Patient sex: F
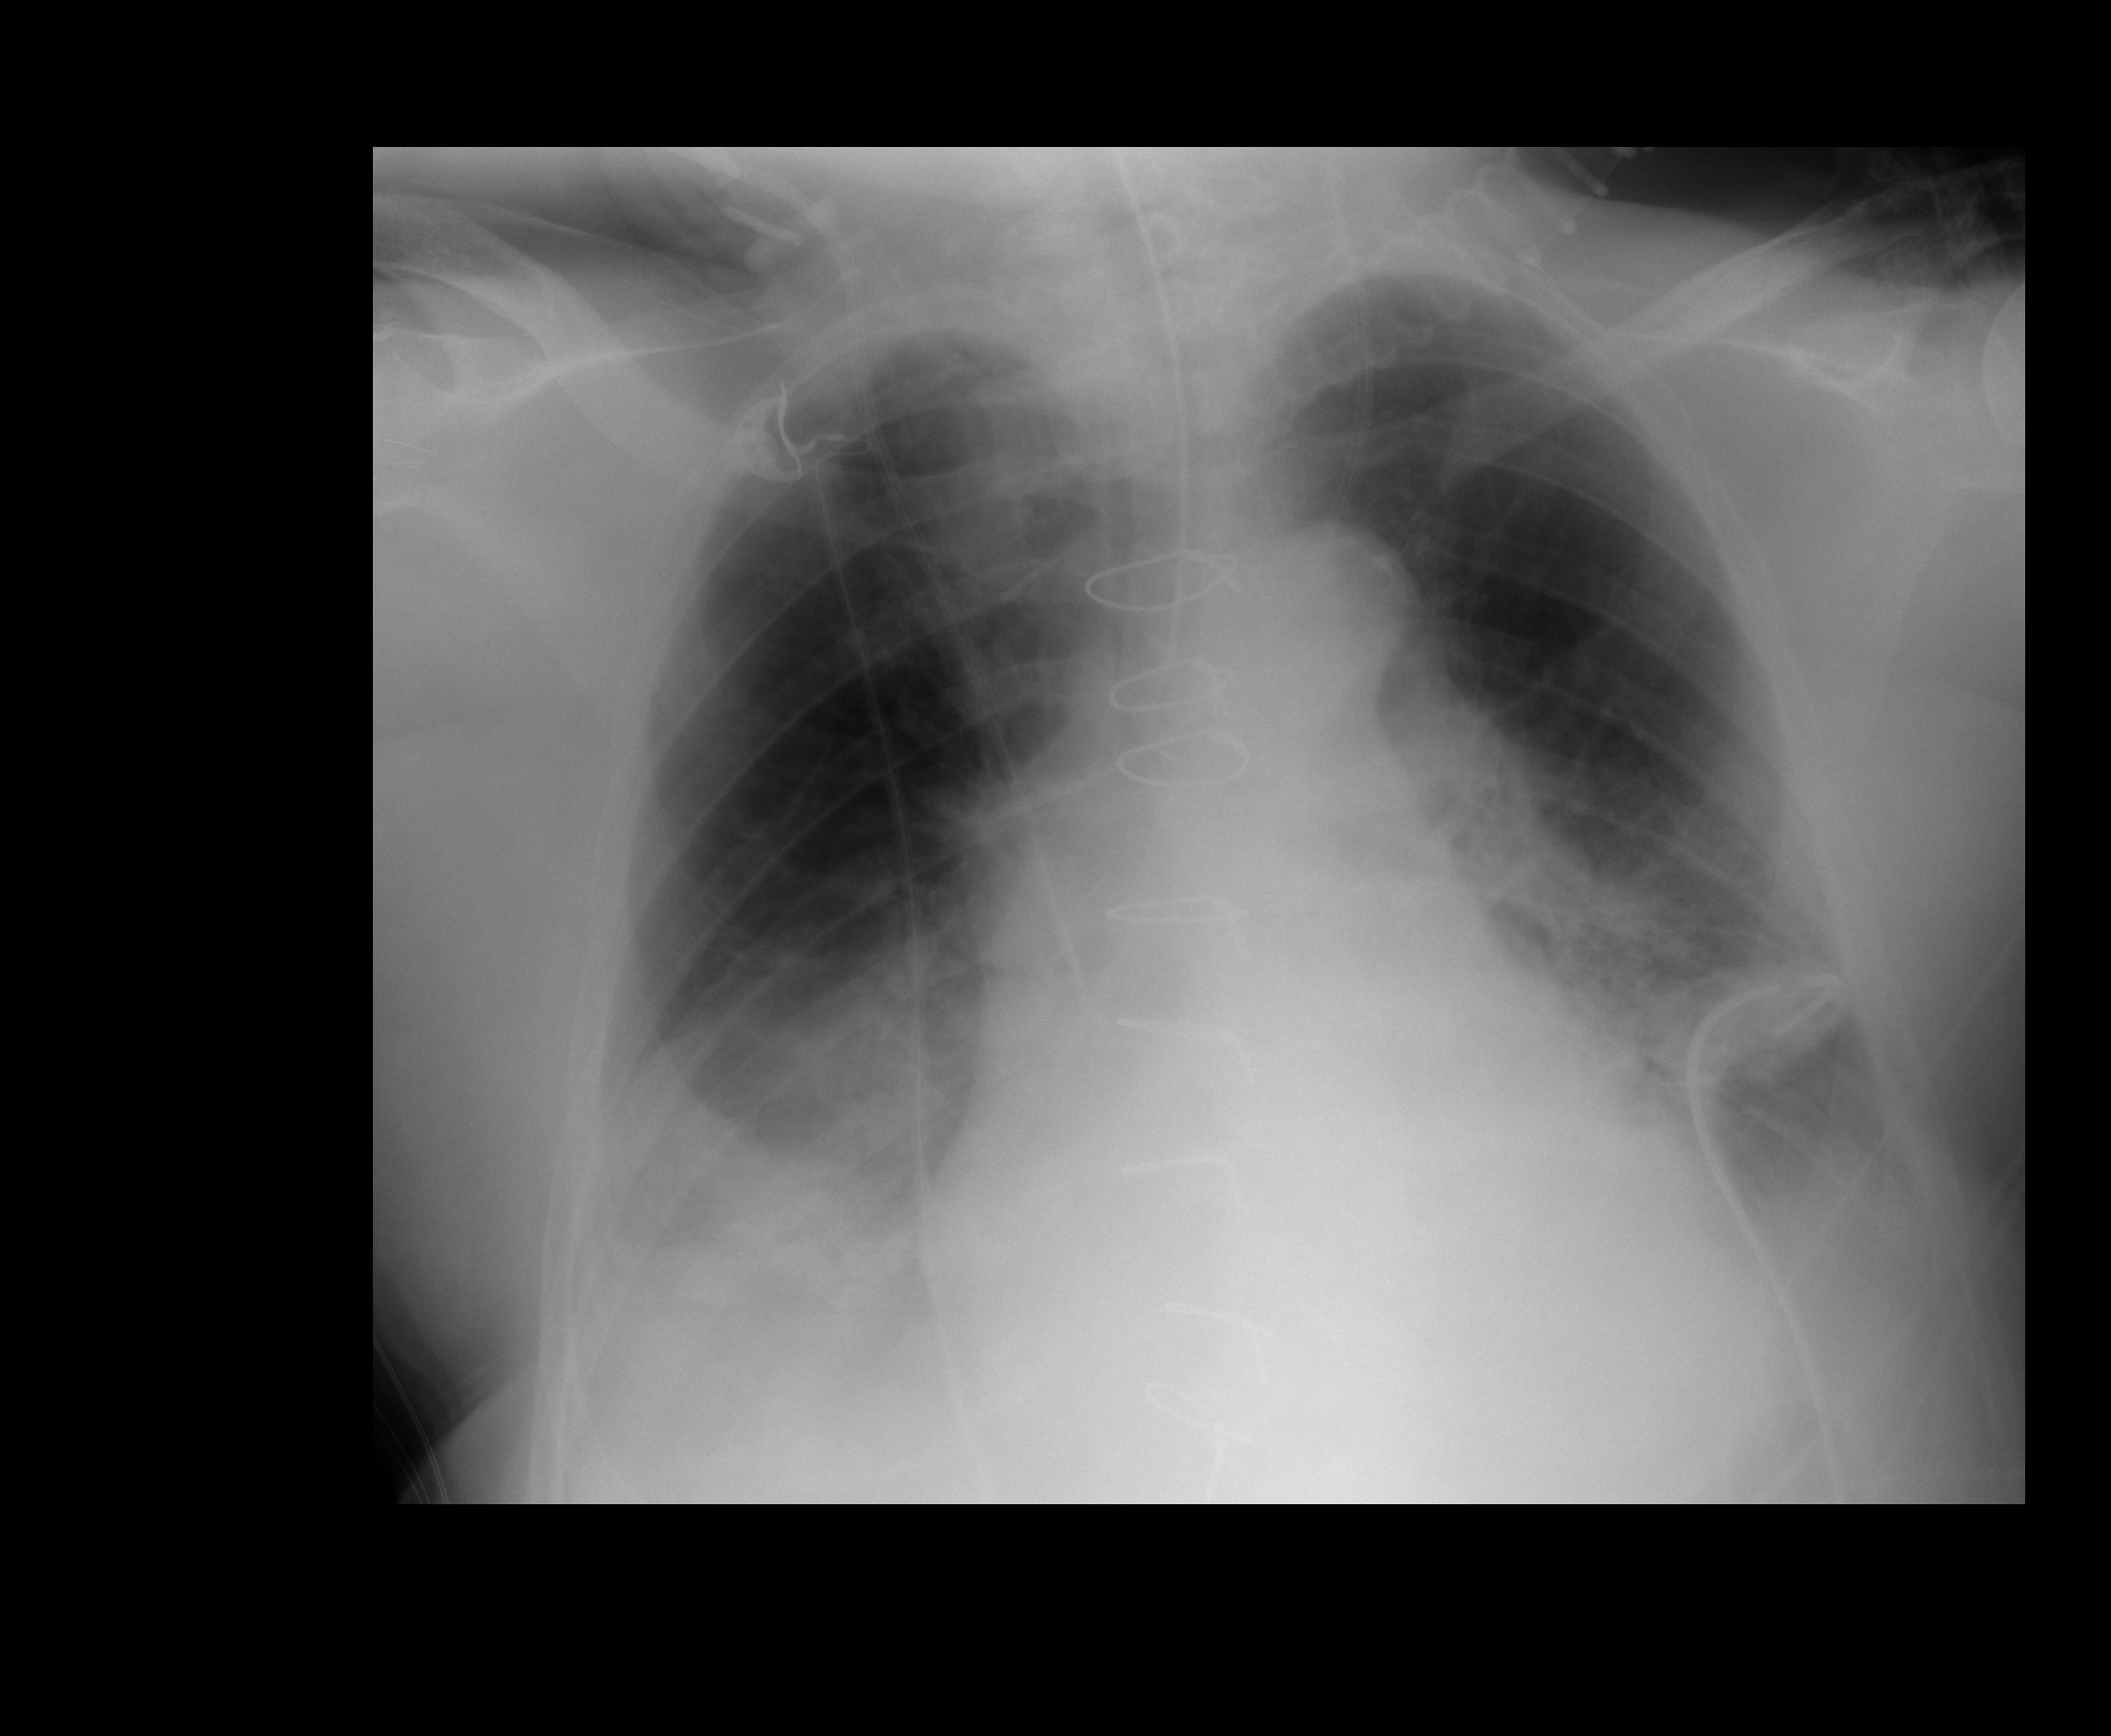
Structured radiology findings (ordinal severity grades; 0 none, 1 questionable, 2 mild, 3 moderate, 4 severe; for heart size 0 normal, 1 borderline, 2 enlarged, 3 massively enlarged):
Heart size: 2
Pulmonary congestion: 2
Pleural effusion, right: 3
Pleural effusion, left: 2
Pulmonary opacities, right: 2
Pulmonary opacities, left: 2
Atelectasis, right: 3
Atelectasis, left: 2